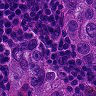
Metastatic tissue present: yes